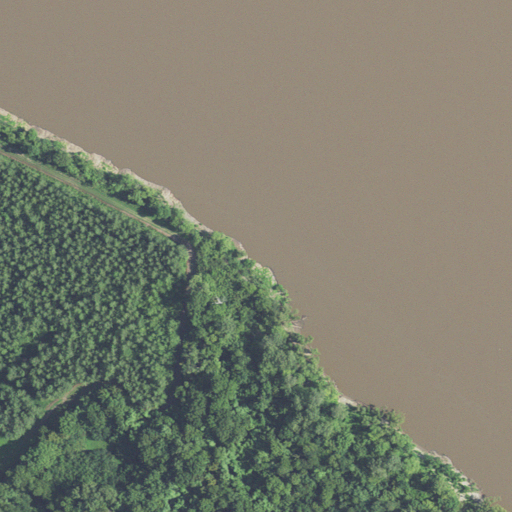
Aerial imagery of cape in Missouri named Bells Point containing open water, woody wetlands, cultivated crops, herbaceous wetlands, and barren land